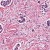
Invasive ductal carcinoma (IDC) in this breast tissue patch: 1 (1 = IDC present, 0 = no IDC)